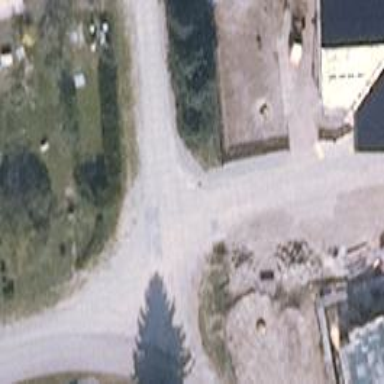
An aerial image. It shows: Residential road with concrete surface.